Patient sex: M
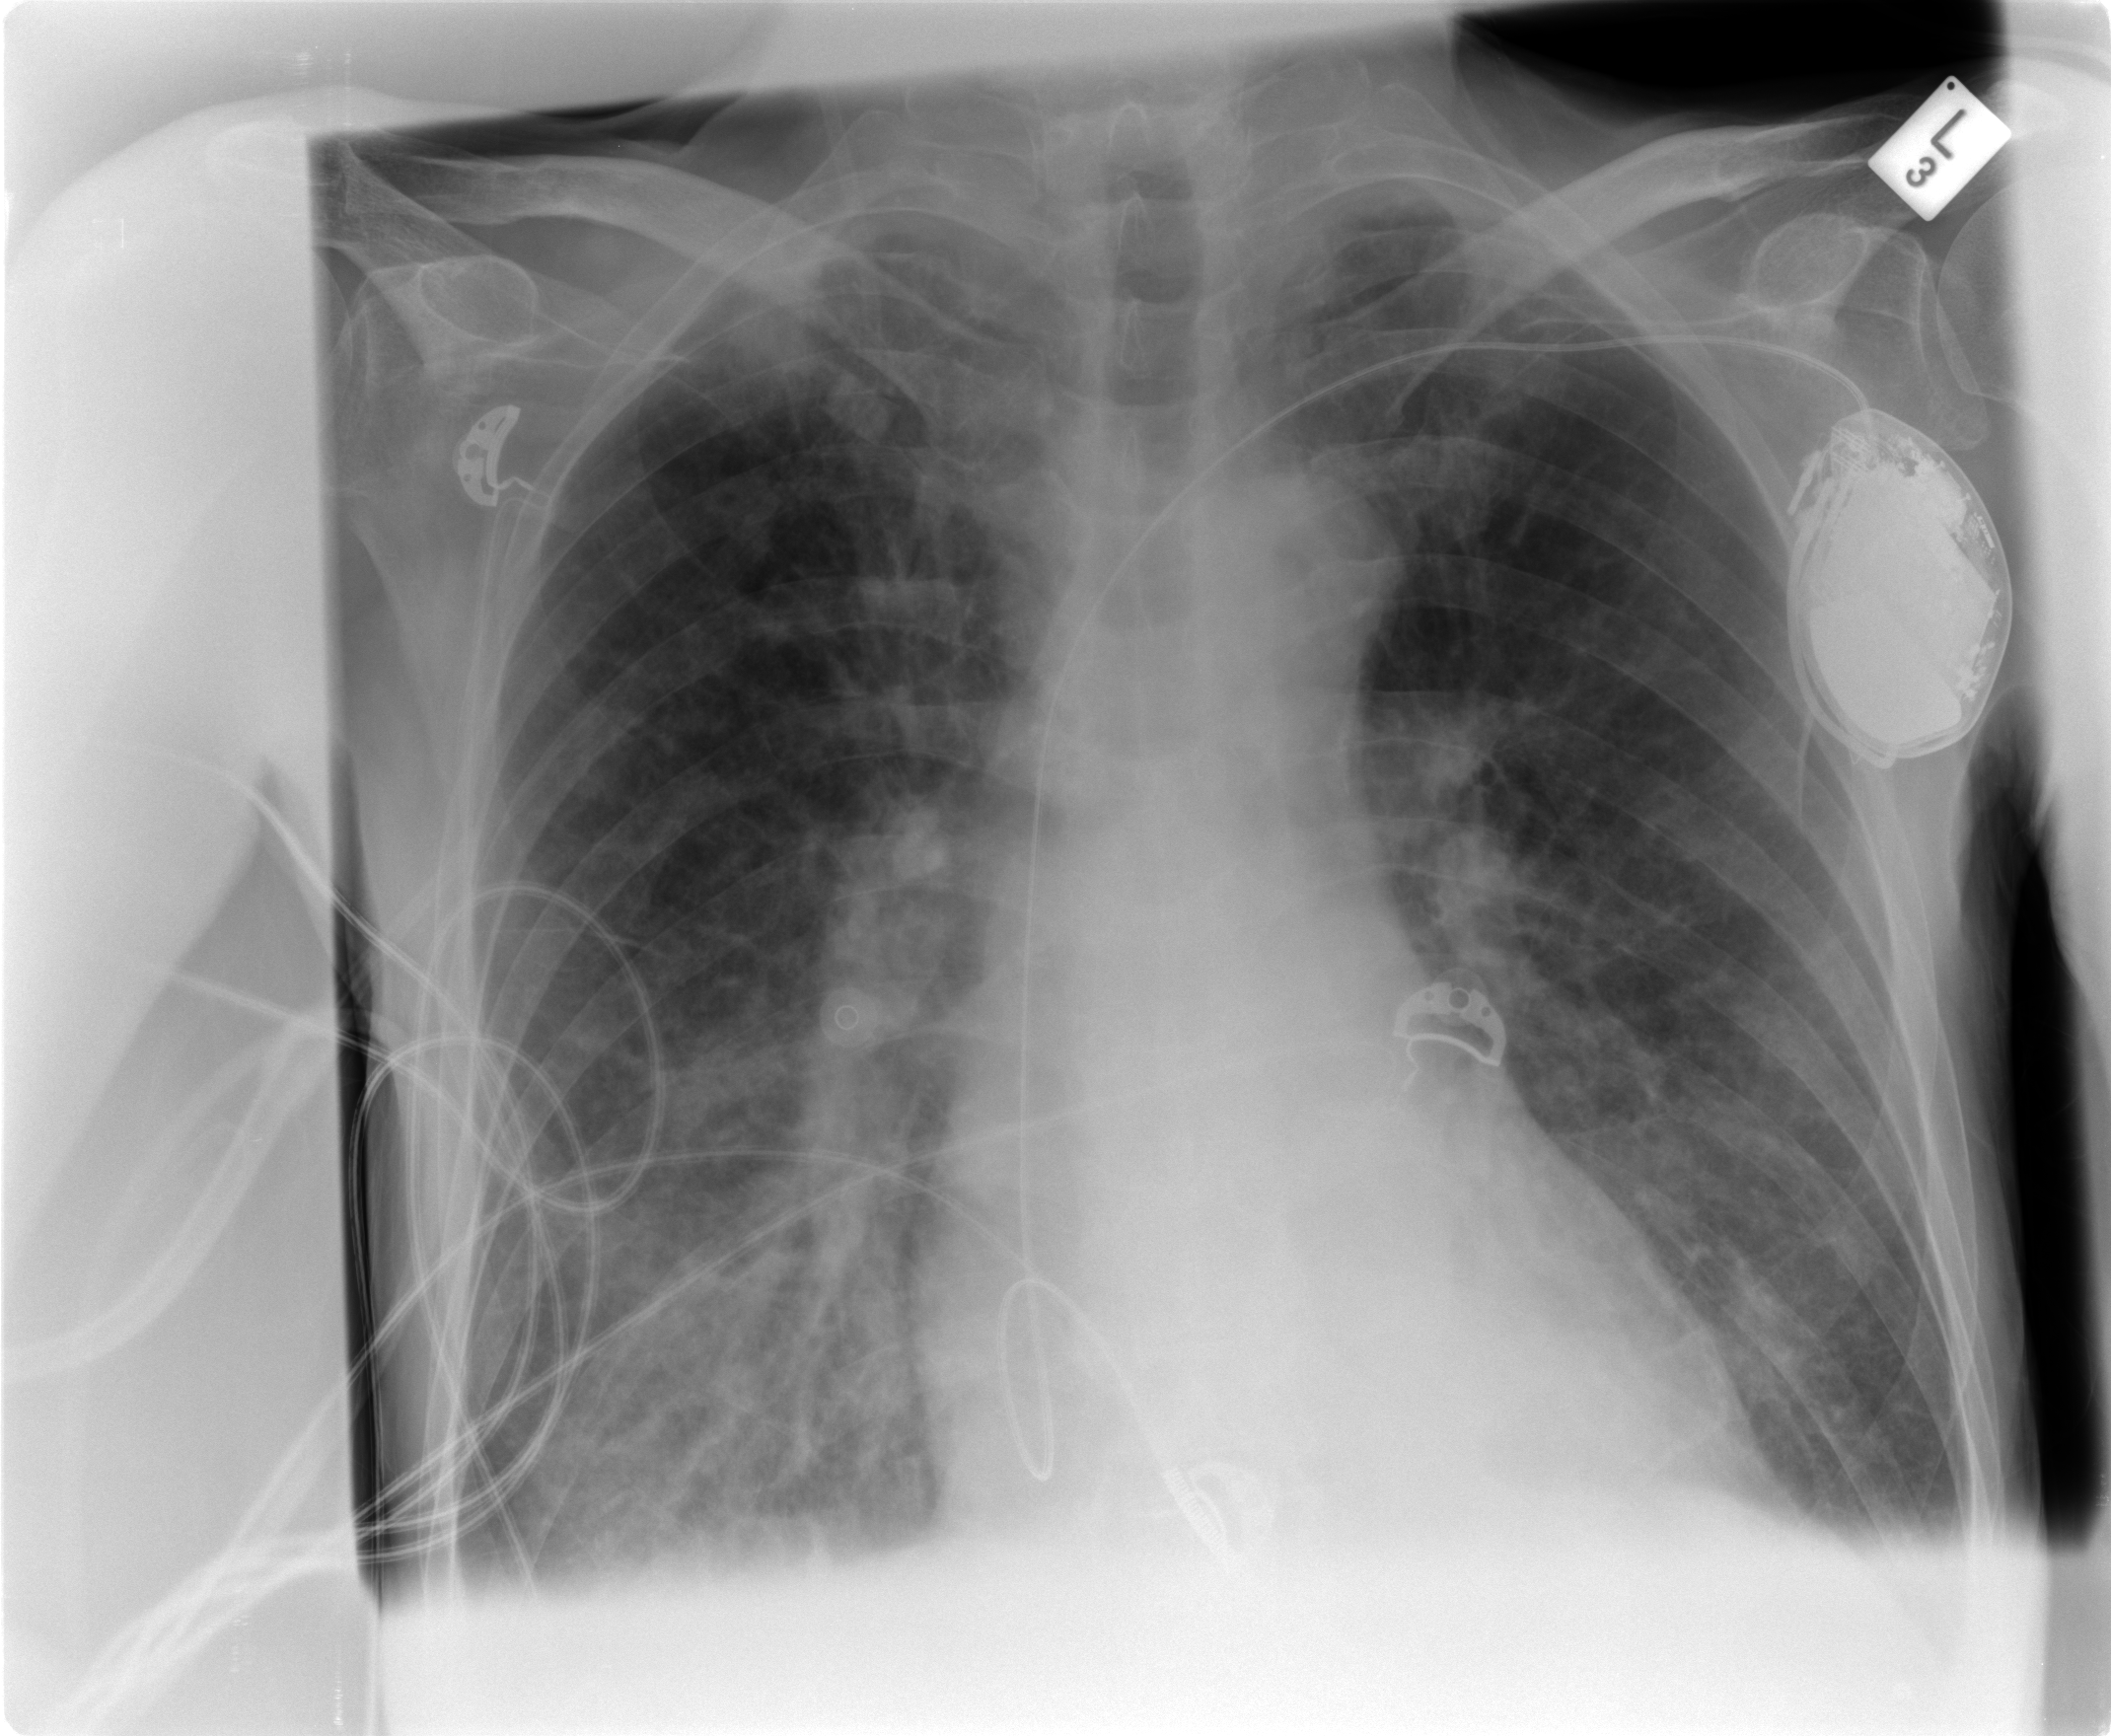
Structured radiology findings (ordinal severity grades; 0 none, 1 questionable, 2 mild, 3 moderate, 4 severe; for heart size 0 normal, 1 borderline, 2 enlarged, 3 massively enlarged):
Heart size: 2
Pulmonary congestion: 2
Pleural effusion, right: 1
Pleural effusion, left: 1
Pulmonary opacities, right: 2
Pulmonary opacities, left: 0
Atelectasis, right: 2
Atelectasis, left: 0